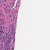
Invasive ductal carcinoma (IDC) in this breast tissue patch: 0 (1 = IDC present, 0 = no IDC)